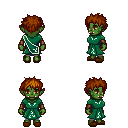
a pixel art fantasy rpg character, female body template, orc, green skin, sash dress, white pants, brunette bedhead hairstyle, cloth bracers, brown slippers, four views (front, back, left, right), 2x2 character sprite sheet, small pixel art, hard edges, no anti-aliasing